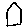
Label: house